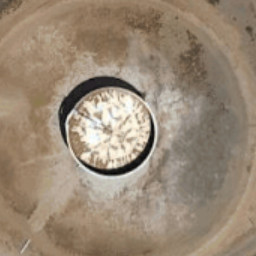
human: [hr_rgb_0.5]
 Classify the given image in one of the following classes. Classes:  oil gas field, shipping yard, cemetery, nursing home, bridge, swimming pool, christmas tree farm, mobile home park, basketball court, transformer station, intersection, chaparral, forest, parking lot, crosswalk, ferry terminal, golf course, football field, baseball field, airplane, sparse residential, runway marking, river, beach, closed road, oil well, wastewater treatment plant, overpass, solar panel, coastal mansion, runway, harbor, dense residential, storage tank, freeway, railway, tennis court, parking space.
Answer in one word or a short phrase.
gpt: storage tank